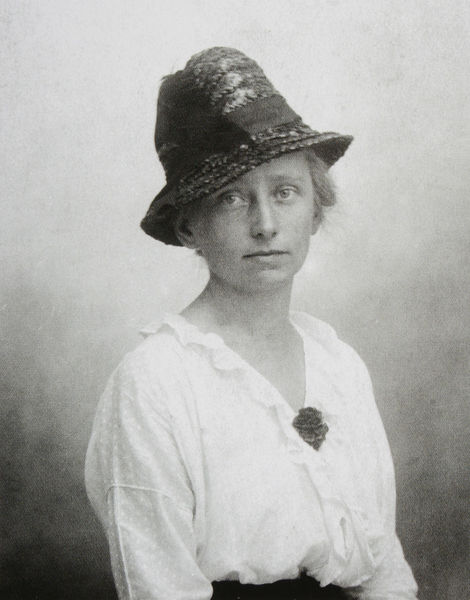
Titel: Käte Lassen
Standort: Flensburg
Institution: Museumsberg
Schlagwörter: dunkel, weiß, ausschnitt, blume, frau, grau, hell, hintergrund, hut, mund, nase, ohr, profil, schwarz, blick, dame, mode, rock, blond, hemd, jung, wand, band, bluse, gesicht, kragen, ärmel, bildnis, hals, portrait, porträt, haare, halbfigur, spitzen, brosche, lippen, schräg, schulter, taille, ausdruck, strohhut, hutband, glanz, pupillen, rüschen, krempe, geneigt, abbild, foto, fotografie, photographie, schwarzweiss, kurzhaarschnitt, photo, schief, aufnahme, v ausschnitt, atelieraufnahme, bluse weiß, frauenbewegung